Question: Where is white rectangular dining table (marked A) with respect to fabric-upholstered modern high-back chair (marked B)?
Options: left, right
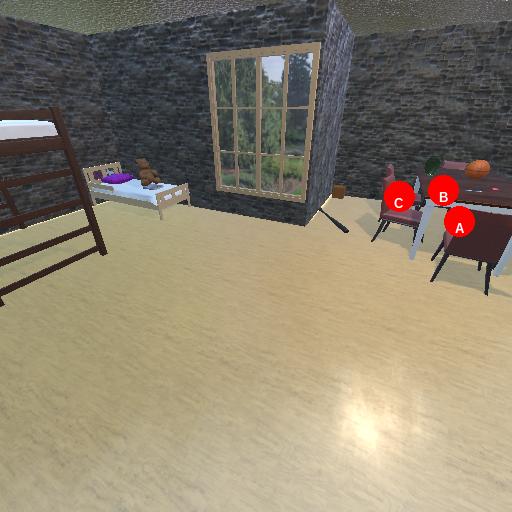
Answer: left